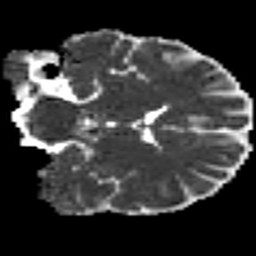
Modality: MD
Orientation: coronal
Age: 42
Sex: male
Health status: ill
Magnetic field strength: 3 T
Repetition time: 9 s
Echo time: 0.093 s